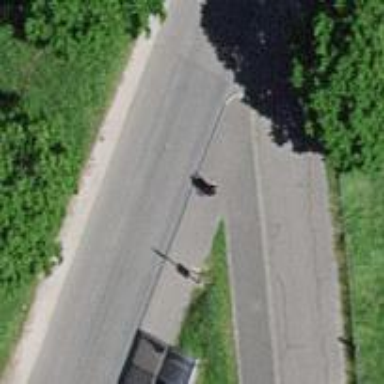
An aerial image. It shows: Bus stop with stop position for public transport.